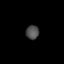
Tissue: prostate
Cell type: Fibroblasts
Senescence score: 0.826
Nuclear area (px): 181
Mean DAPI intensity: 76.326